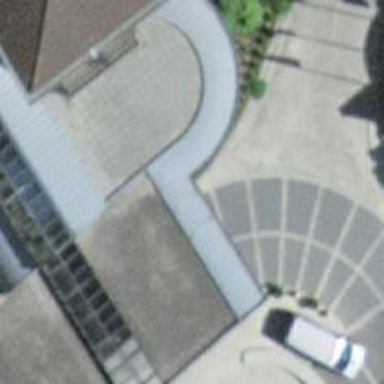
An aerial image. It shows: Parking aisle with paving stones surface. The road goes through tunnel.